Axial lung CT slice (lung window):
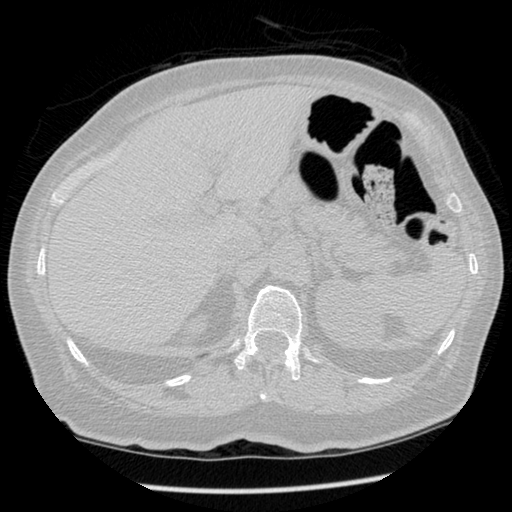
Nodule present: no